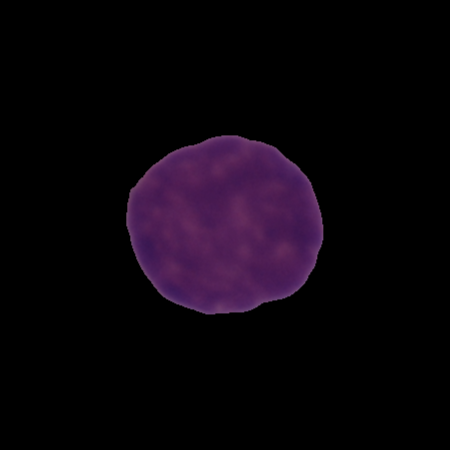
Label: healthy